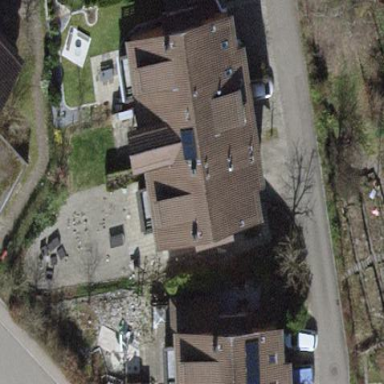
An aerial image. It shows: Building with tile roof.